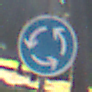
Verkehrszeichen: Kreisverkehr
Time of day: MorningAfternoon
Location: Outdoor (Suburban)
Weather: Clear
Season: NotSpecified
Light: Natural